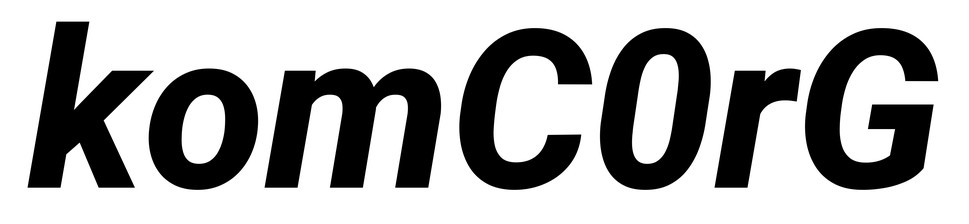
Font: Roboto-Italic_ExtraBold_Italic